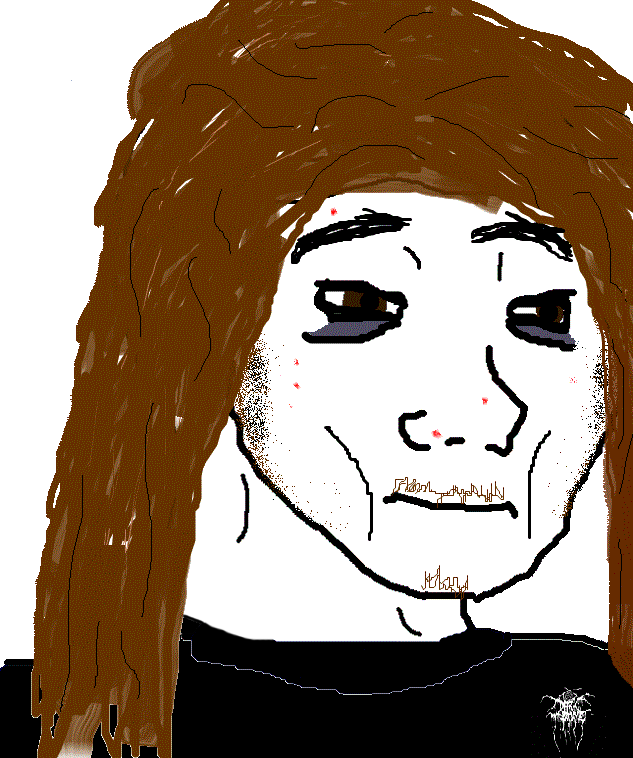
Label: 5_Doomer